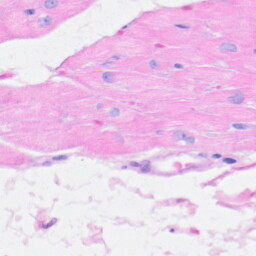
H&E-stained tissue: Heart